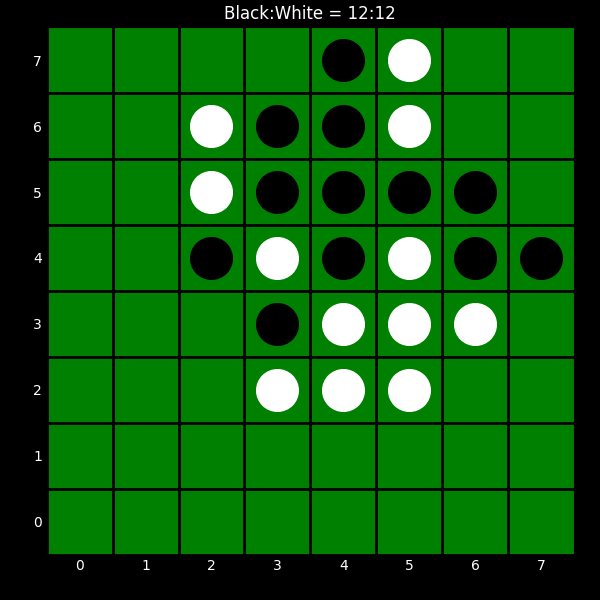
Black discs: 12
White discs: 12